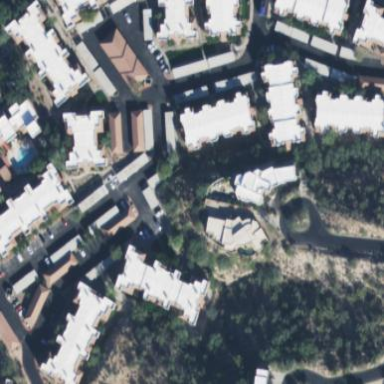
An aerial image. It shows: Residential area with apartments.